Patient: sex M, age 42
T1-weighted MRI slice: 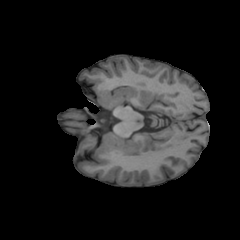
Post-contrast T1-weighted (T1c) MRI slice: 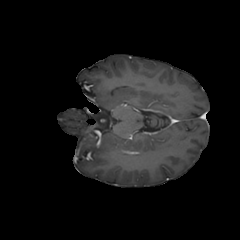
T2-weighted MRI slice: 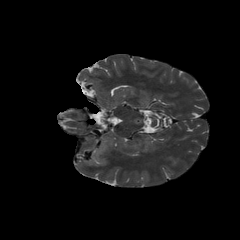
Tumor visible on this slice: no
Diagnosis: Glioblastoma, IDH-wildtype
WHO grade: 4